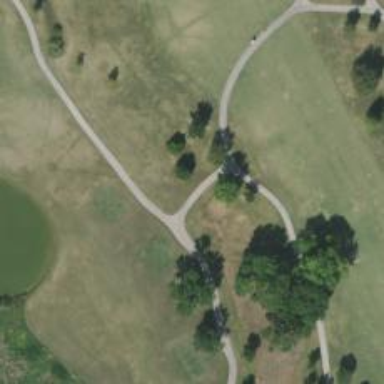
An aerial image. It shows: Golf cartpath that is also road path.